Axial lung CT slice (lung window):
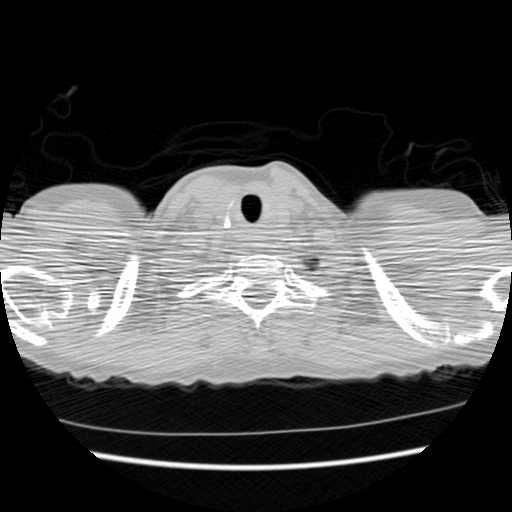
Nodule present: no